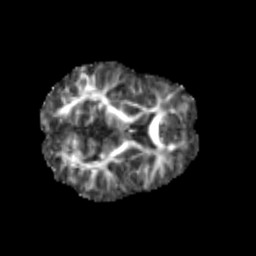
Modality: FA
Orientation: axial
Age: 6
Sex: male
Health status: healthy